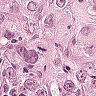
Metastatic tissue present: yes